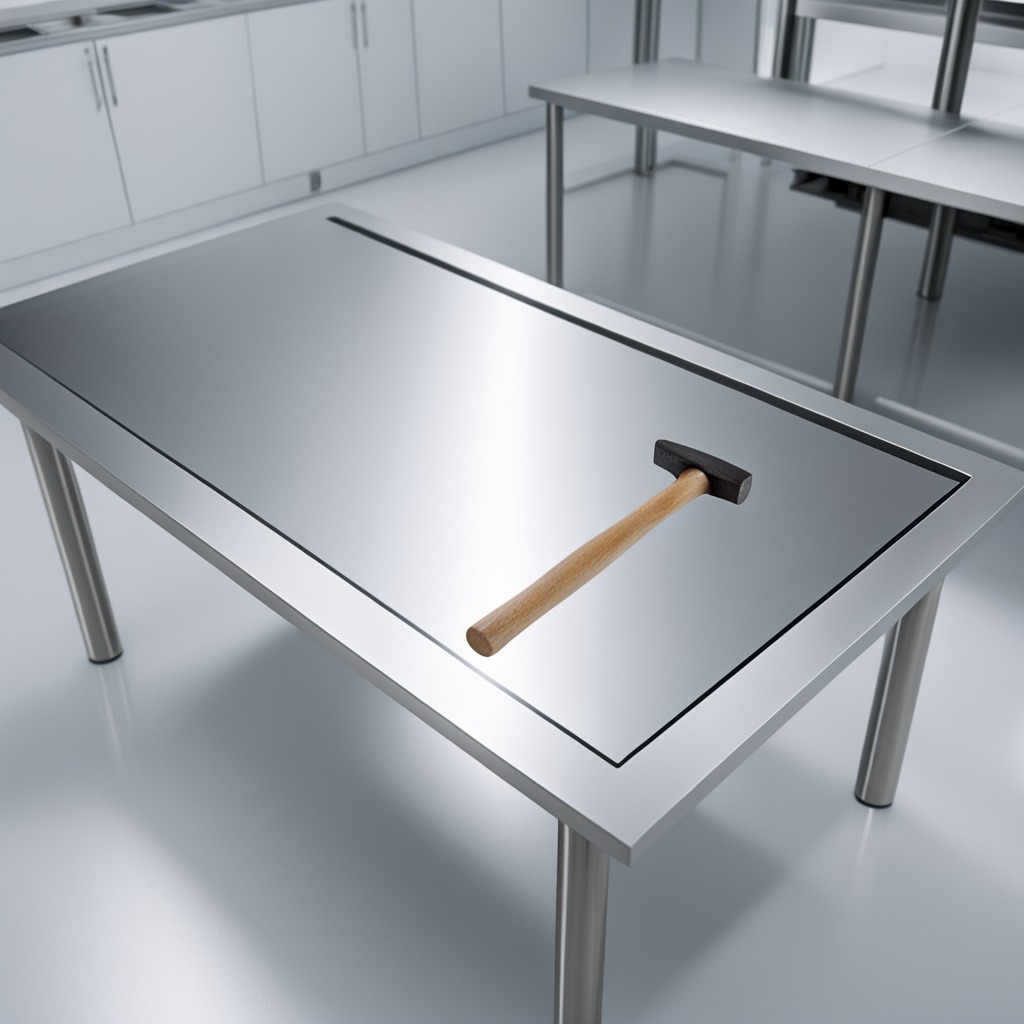
A hammer is lying on the stainless steel table.